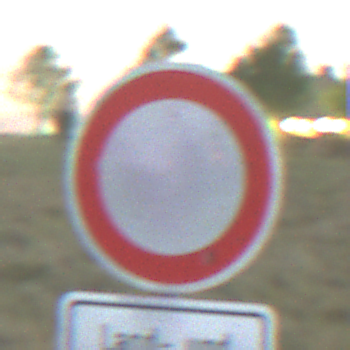
Verkehrszeichen: VerbotFahrzeugeAllerArt
Zusatzzeichen unten: BesondereFahrzeugeUndTransportgueter8
Umgebung: Outdoor, Nature
Tageszeit: Night
Wetter: Overcast
Licht: Artificial
Jahreszeit: NotSpecified
Kontrast: LowContrast